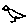
Label: bird